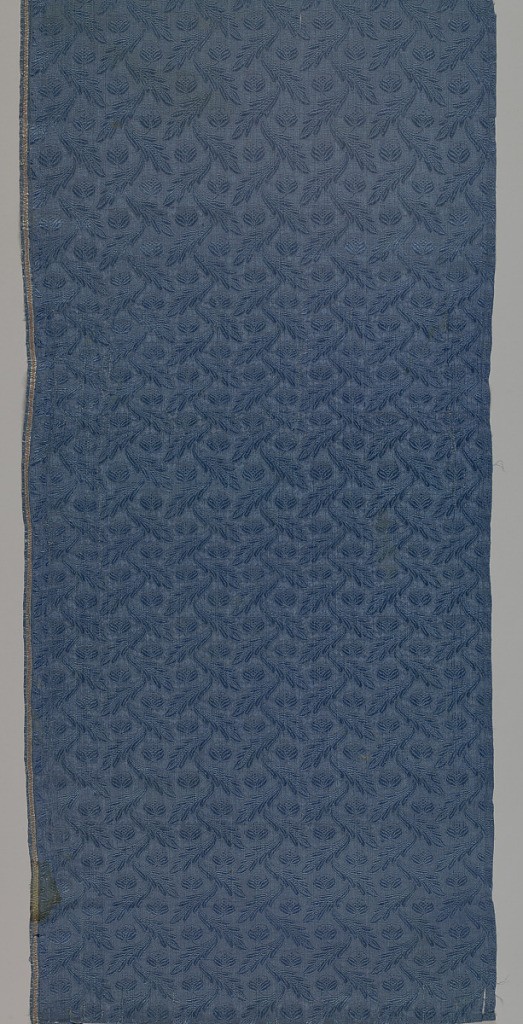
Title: Textile
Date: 18th century
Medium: silk Technique: compound plain weave
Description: Silk panel in dull blue with a small allover pattern of serpentine leaves and flowers.